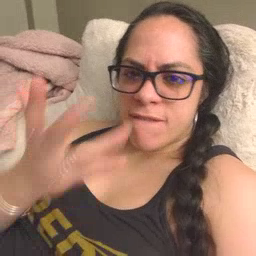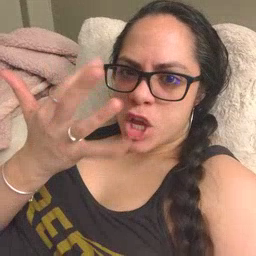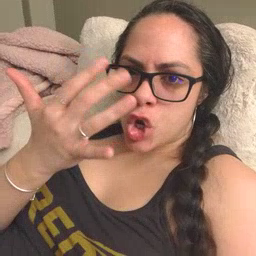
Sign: finger